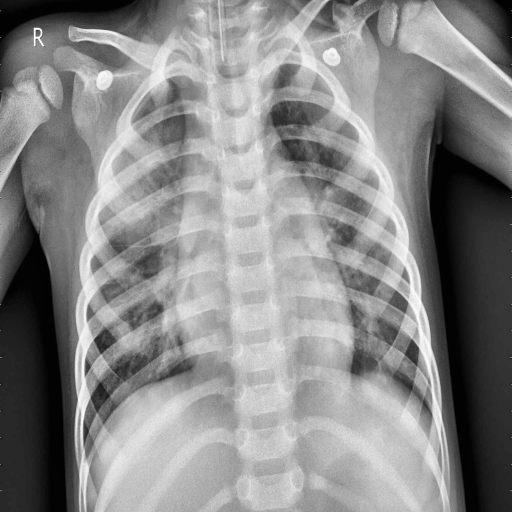
Finding: PNEUMONIA